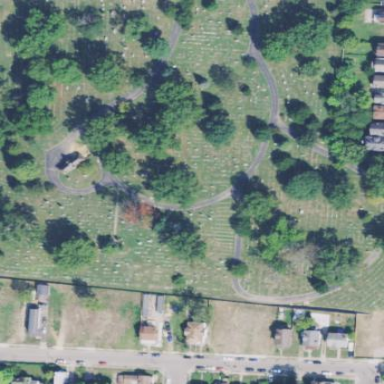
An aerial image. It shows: Cemetery.